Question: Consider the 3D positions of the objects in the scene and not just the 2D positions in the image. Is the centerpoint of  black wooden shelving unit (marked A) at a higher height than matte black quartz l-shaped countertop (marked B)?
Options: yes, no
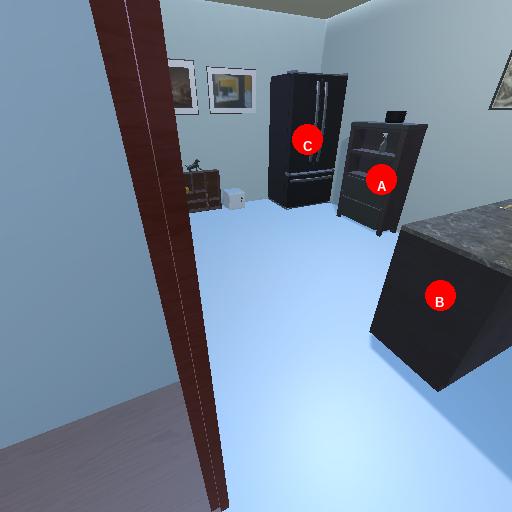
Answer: yes